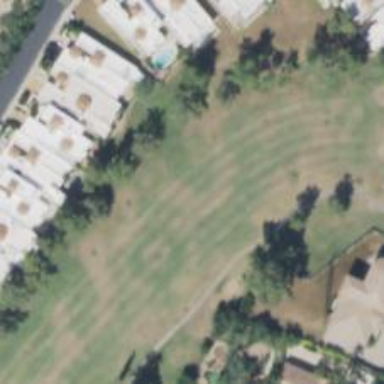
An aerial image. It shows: Golf hole.